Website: crate-barrel
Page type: delivery-shipping
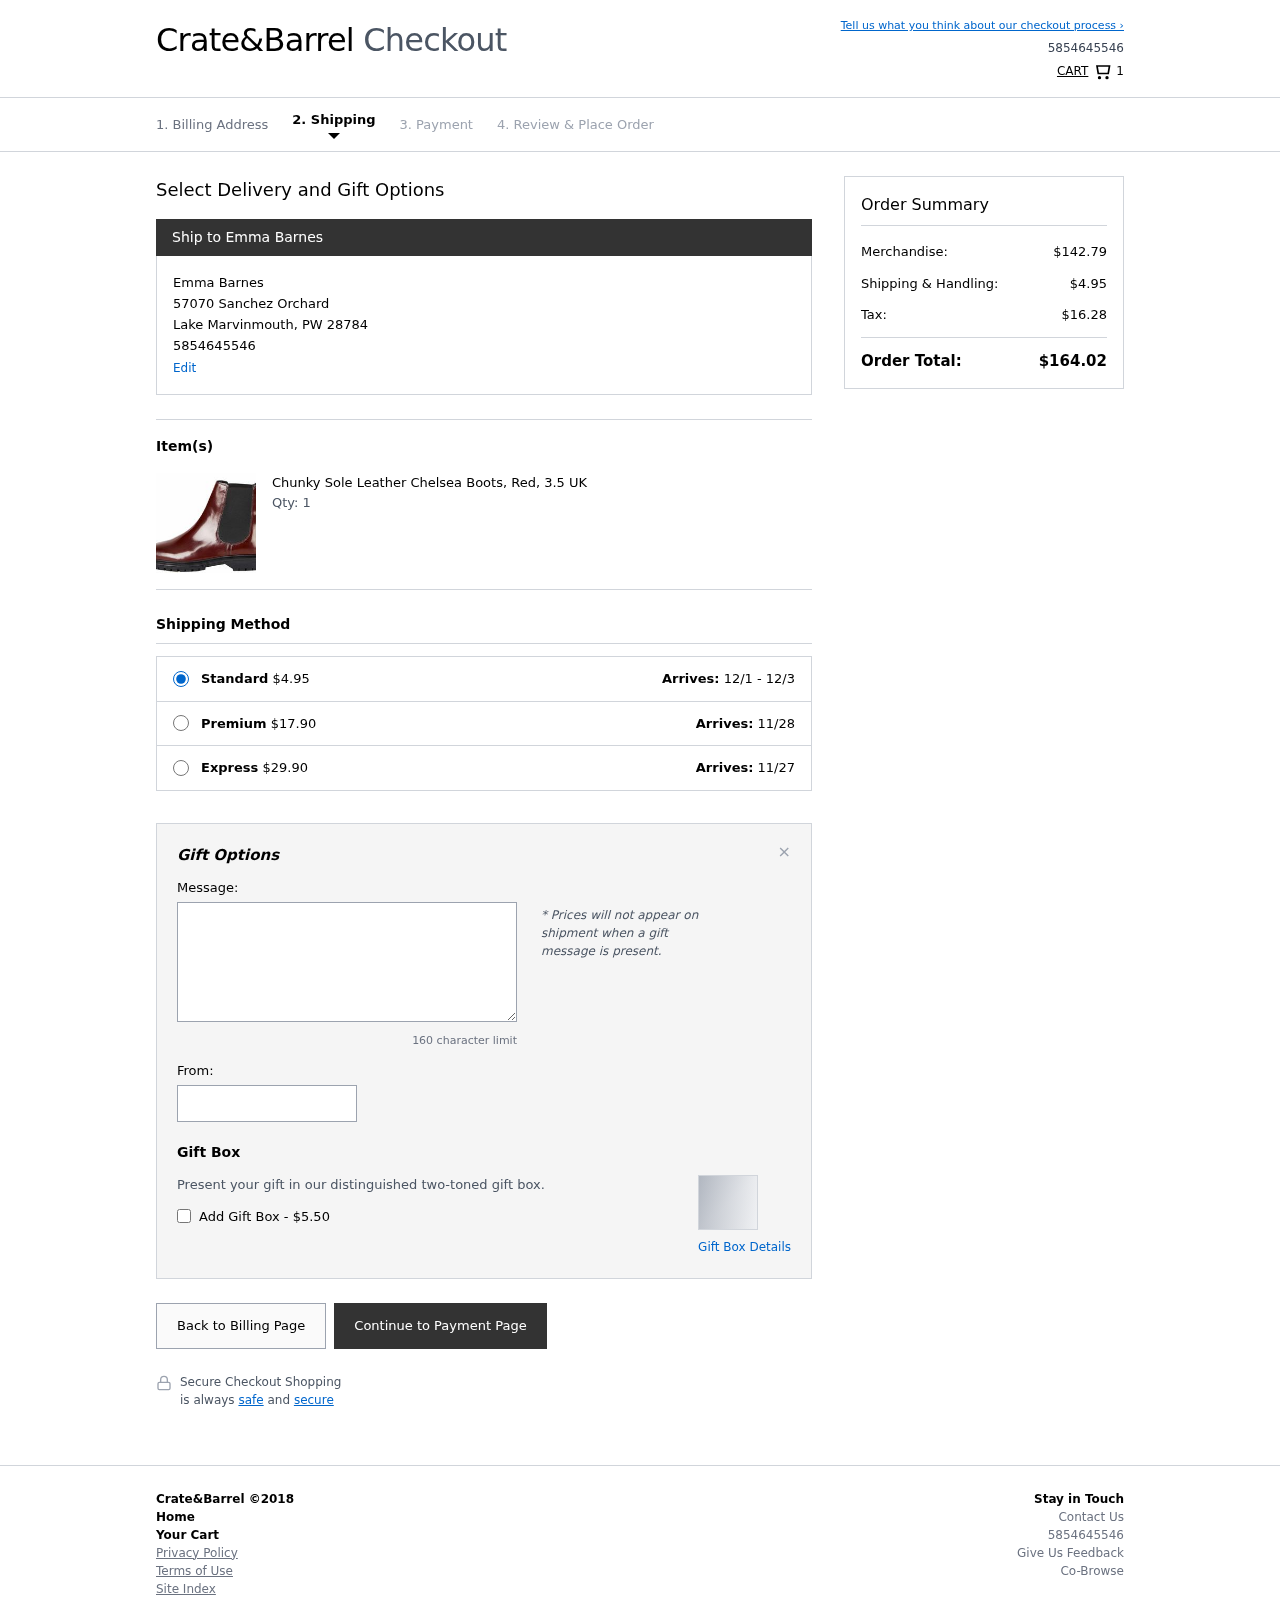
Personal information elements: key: PII_CITY
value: Lake Marvinmouth
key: PII_FULLNAME
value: Emma Barnes
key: PII_PHONE
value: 5854645546
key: PII_POSTCODE
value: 28784
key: PII_STATE_ABBR
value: PW
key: PII_STREET
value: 57070 Sanchez Orchard
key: PII_FIRSTNAME
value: Emma
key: PII_LASTNAME
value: Barnes
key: PII_FULLNAME2
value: Emma Barnes
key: PII_FULLNAME3
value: Emma Barnes
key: PII_FIRSTNAME2
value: Emma
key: PII_FIRSTNAME3
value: Emma
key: PII_LASTNAME2
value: Barnes
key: PII_LASTNAME3
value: Barnes
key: PII_FIRSTNAME_DERIVED
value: Emma
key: PII_LASTNAME_DERIVED
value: Barnes
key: PII_FULLNAME_DERIVED
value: Emma Barnes
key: PII_NAME_FULL_DERIVED
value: Emma Barnes
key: PII_PHONE_LINE
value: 5546
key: PII_PHONE_SUFFIX
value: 5546
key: PII_PHONE2
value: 5854645546
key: PII_PHONE3
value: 5854645546
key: PII_PHONE_NUMERIC
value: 5854645546
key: PII_PHONE_LINE_NUMERIC
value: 5546
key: PII_PHONE_SUFFIX_NUMERIC
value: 5546
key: PII_PHONE2_NUMERIC
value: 5854645546
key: PII_PHONE3_NUMERIC
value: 5854645546
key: PII_PHONE_DIGITS
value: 5854645546
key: PII_PHONE_LAST4
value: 5546
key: PII_GIFT_MESSAGE
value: Hey Brian, I saw these red Chelsea boots and immediately thought of you—perfect for showing off your style! Hope they add a pop of color to your wardrobe and keep you looking sharp! Enjoy!
Emma
Product elements: key: PRODUCT1_NAME
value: Chunky Sole Leather Chelsea Boots, Red, 3.5 UK
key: PRODUCT1_QUANTITY
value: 1
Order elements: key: ORDER_NUM_ITEMS
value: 1
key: ORDER_SHIPPING_COST
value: $4.95
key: ORDER_DELIVERY_DATE
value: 12/1 - 12/3
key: PREMIUM_SHIPPING_COST
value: $17.90
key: PREMIUM_DELIVERY_DATE
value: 11/28
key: EXPRESS_SHIPPING_COST
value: $29.90
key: EXPRESS_DELIVERY_DATE
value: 11/27
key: ORDER_SUBTOTAL
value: $142.79
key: ORDER_SHIPPING_COST2
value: $4.95
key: ORDER_TAX
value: $16.28
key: ORDER_TOTAL
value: $164.02